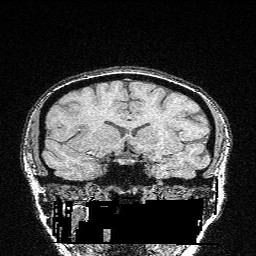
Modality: FLASH
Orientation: sagittal
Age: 24
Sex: female